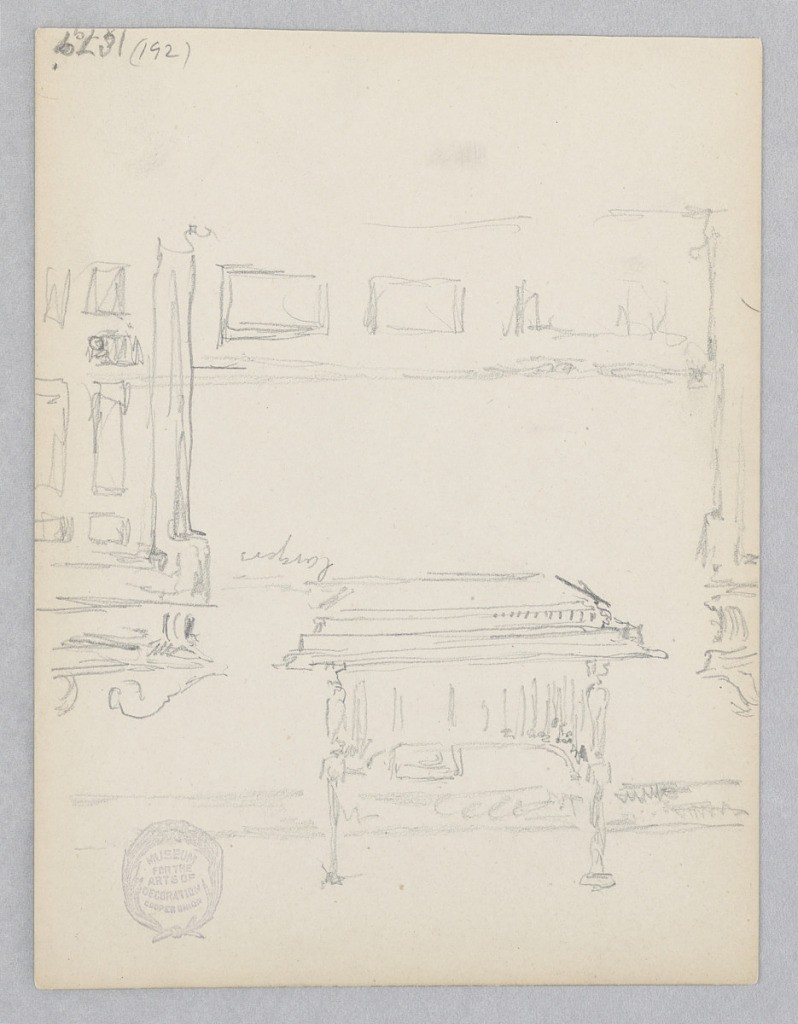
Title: Table
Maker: Robert Frederick Blum, American, 1857–1903
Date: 1879
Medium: Graphite on wove paper
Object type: Drawing
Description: Sketch of a table.